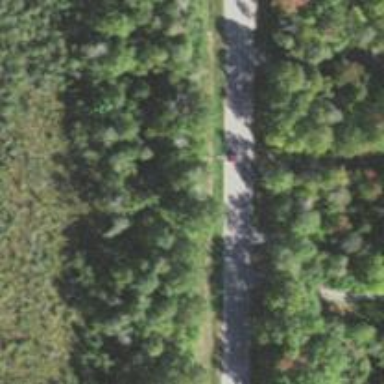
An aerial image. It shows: Driveway leading to service road.